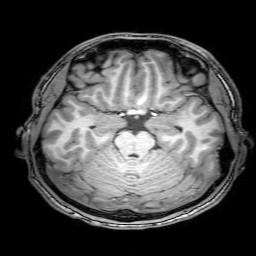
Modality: T1w
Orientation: coronal